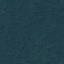
Land use / land cover: Forest